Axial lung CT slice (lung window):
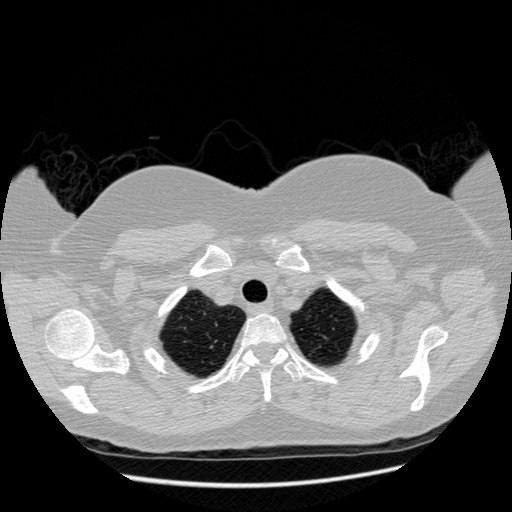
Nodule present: no